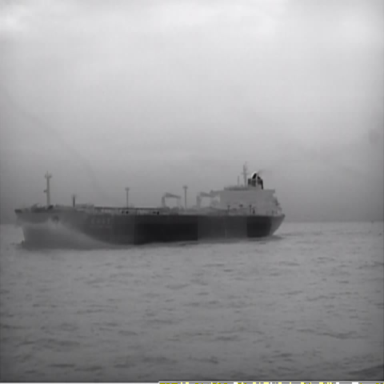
There is a liner in the infrared image.